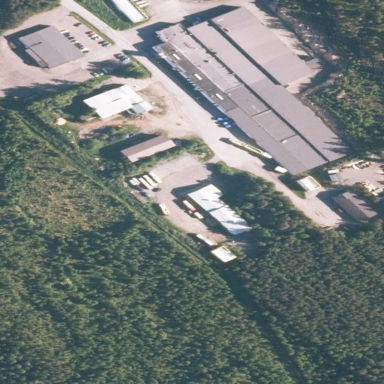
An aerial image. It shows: Industrial building housing bakery.